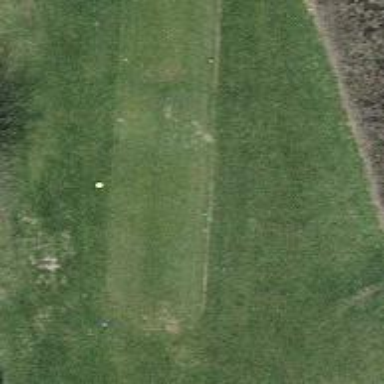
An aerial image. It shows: Grass area designated as golf tee.